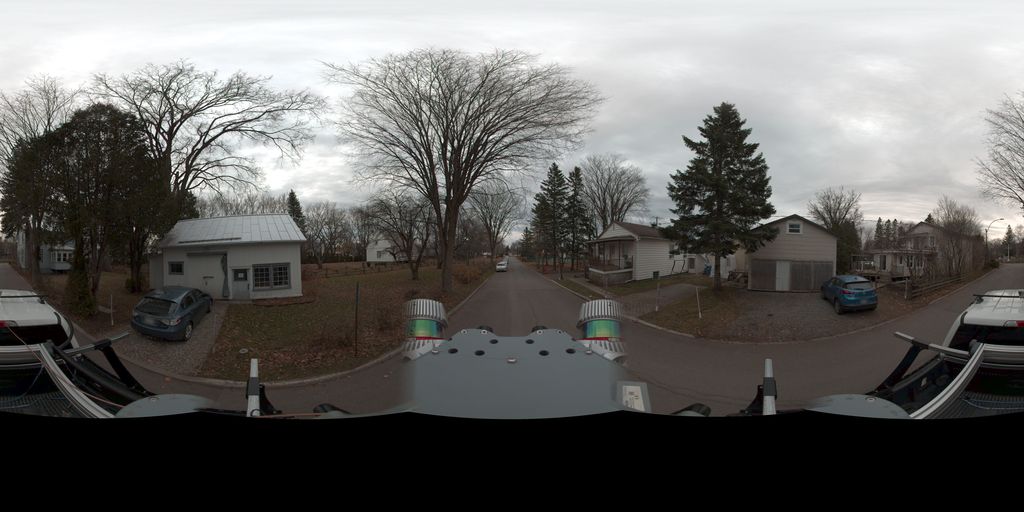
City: quebec_city